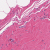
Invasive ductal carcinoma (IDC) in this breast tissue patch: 0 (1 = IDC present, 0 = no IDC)